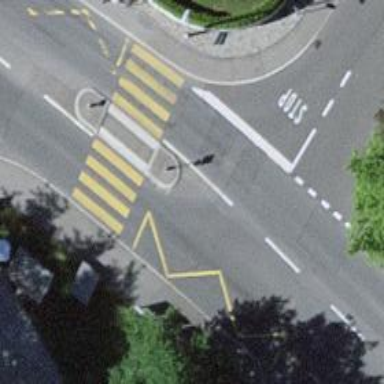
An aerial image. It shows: Uncontrolled zebra crossing with central island. The crossing is marked with zebra stripes.